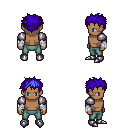
a pixel art fantasy rpg character, male body template, human, dark skin, steel arm armor, teal pants, blue bedhead hairstyle, white cloth bandages, metal boots, four views (front, back, left, right), 2x2 character sprite sheet, small pixel art, hard edges, no anti-aliasing